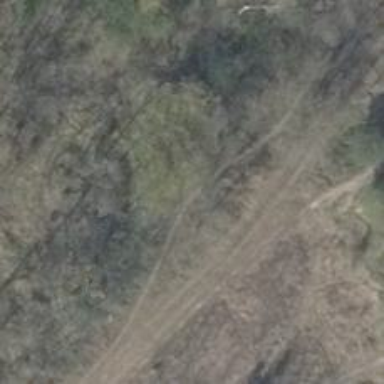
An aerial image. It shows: Bridleway.